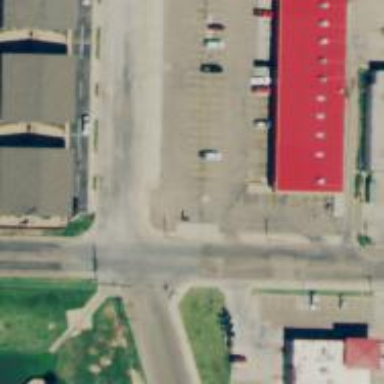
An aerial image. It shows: Parking space.